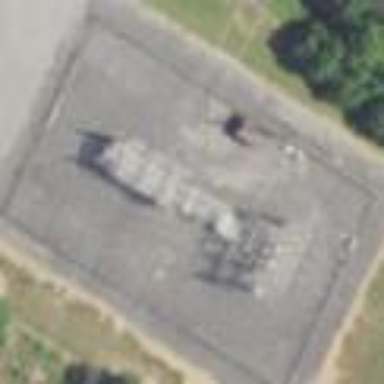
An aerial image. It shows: Distribution level power substation enclosed by fence.